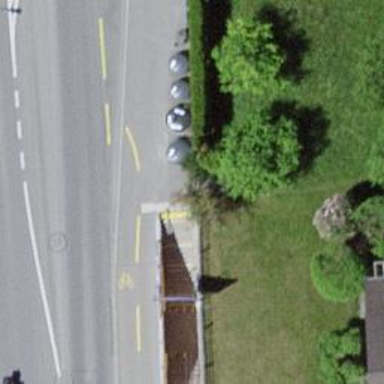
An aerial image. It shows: Road with steps.